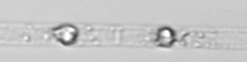
Label: Dactyliosolen_blavyanus